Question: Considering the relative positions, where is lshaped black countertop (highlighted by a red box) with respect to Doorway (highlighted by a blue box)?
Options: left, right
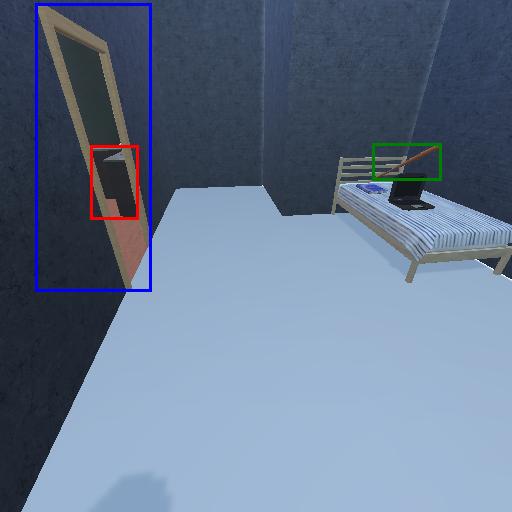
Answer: left